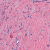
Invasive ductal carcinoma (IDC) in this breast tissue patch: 1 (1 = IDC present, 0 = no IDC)